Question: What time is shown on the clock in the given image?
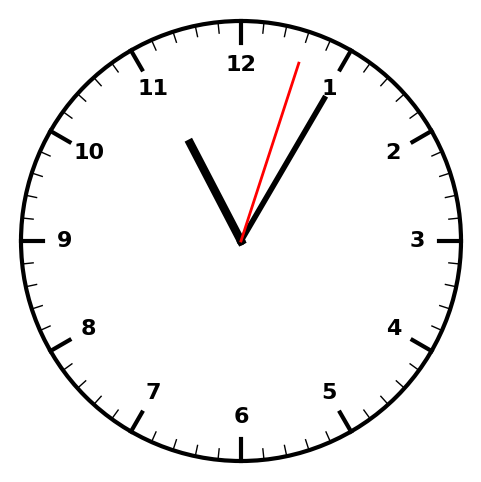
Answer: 11:05:03